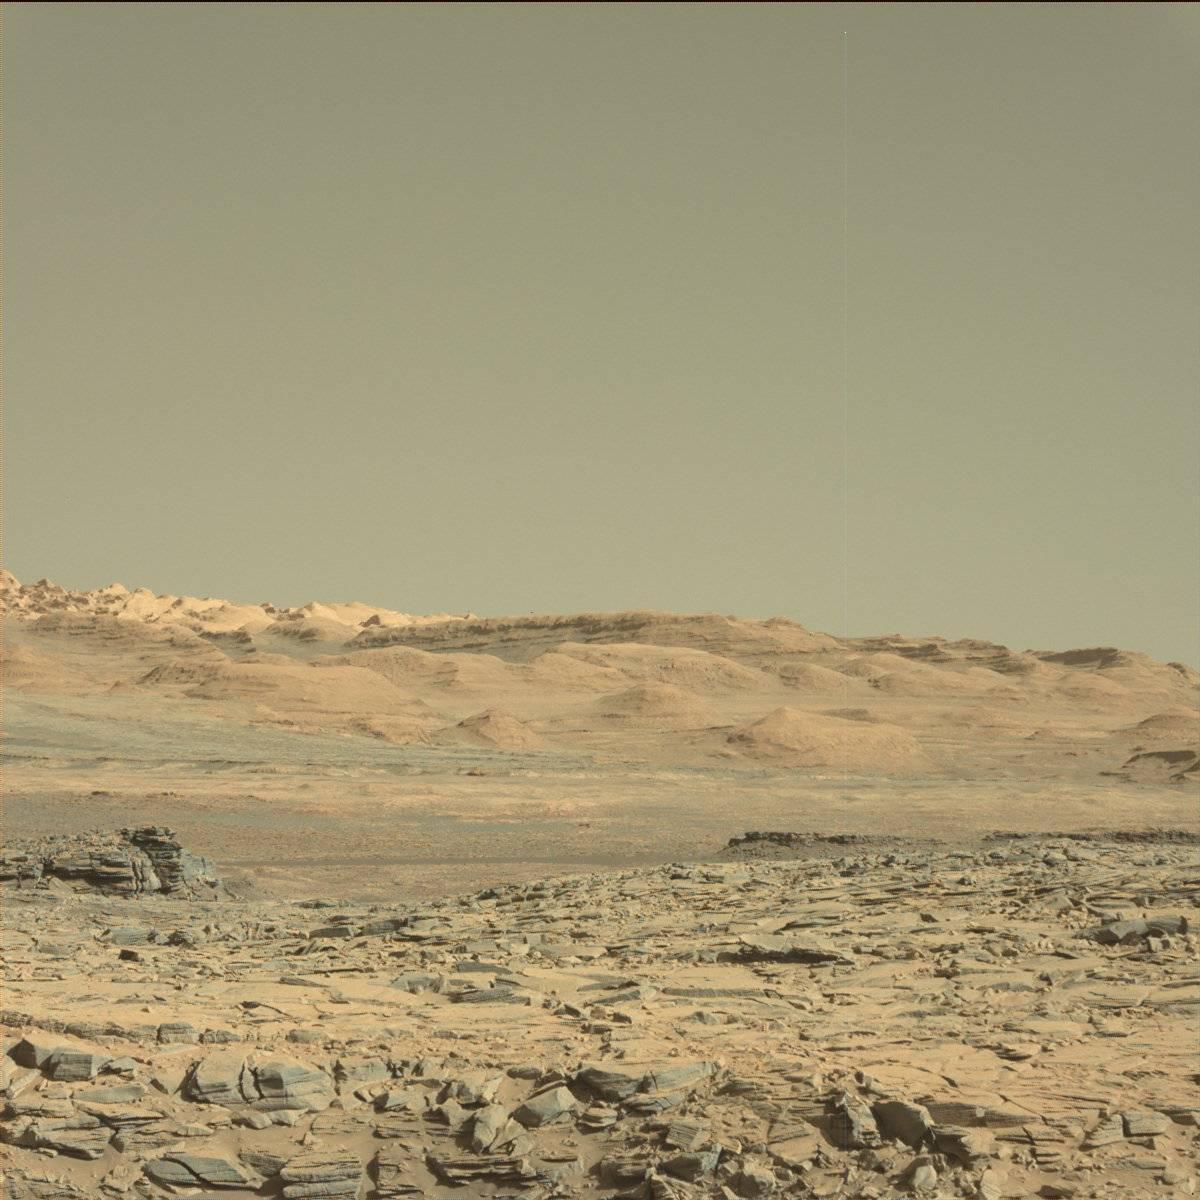
Terrain classes present: Bedrock, Ridge, Sand / Soil, Sky